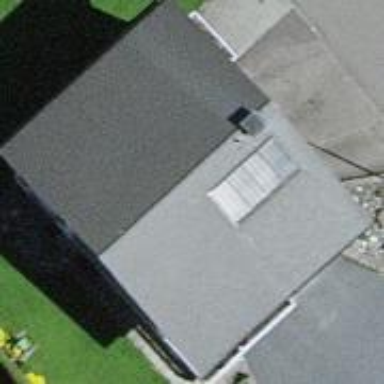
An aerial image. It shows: Building with gabled roof oriented across its structure.